Interaction volume radius: 10 \u00c5
Interaction volume height: 10 \u00c5
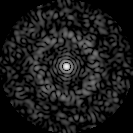
Disorder parameter: 0.8634